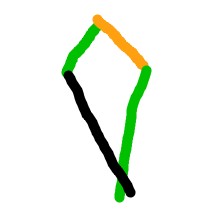
Shape: kite